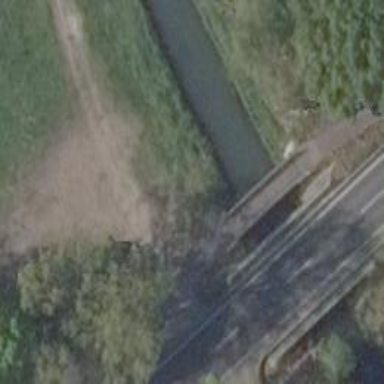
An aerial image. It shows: Path leading to bridge.